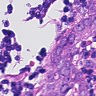
Metastatic tissue present: yes